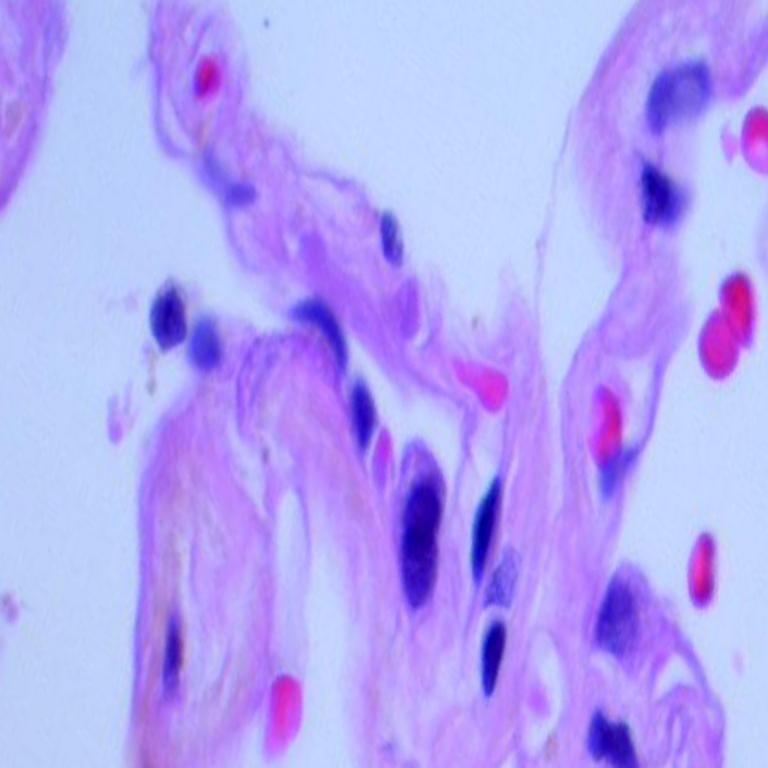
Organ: lung
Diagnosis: benign